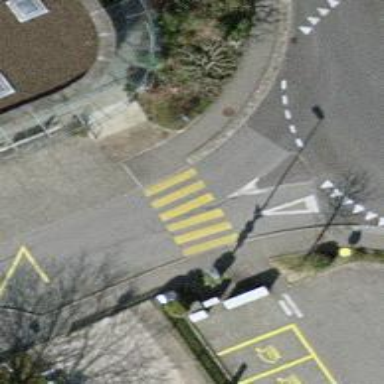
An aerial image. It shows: Uncontrolled zebra crossing on the road.